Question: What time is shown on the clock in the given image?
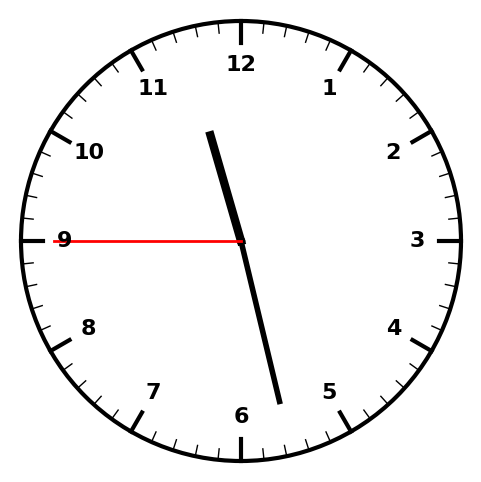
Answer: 11:27:45